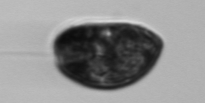
Label: Prorocentrum